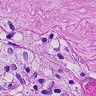
Metastatic tissue present: yes